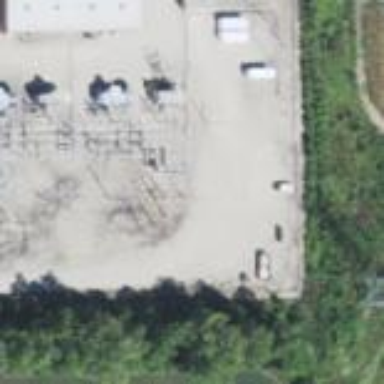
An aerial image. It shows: Power substation.